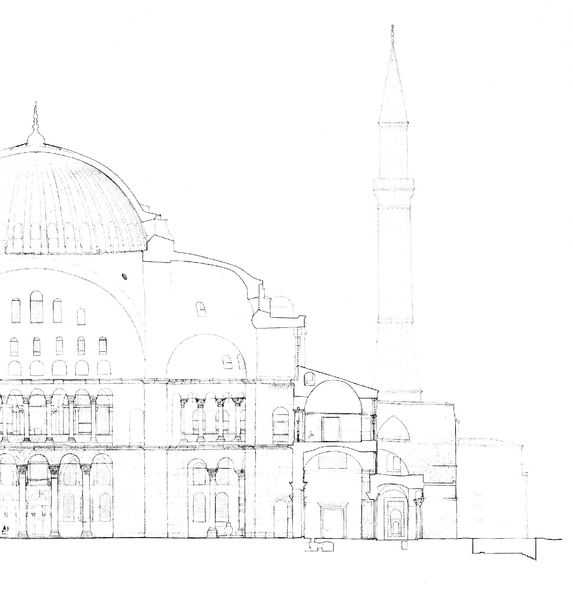
Titel: Konstantinopel (Istanbul), Hagia Sophia
Künstler: Kaiser Justinian
Standort: Konstantinopel (EU - Türkei)
Schlagwörter: weiss, zeichnung, kirche, turm, vorbau, bogen, kuppel, roh, moschee, tumr, obergarden, plan, bau, basilika, aufriss, lichtgarden